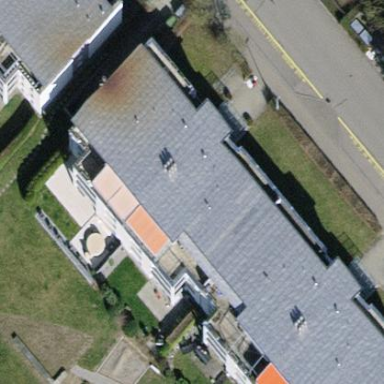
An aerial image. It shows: Flat-roofed building.